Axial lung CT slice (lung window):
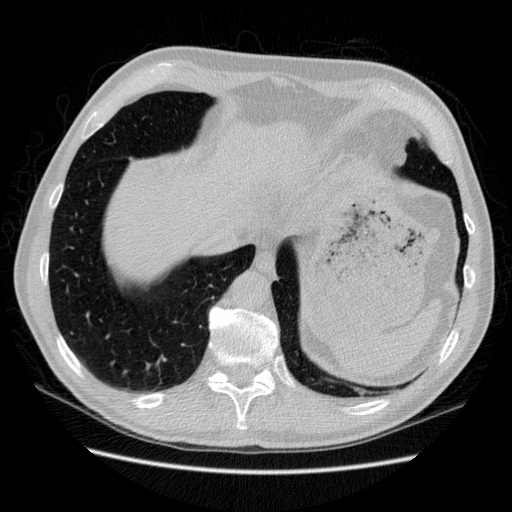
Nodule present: no